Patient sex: M
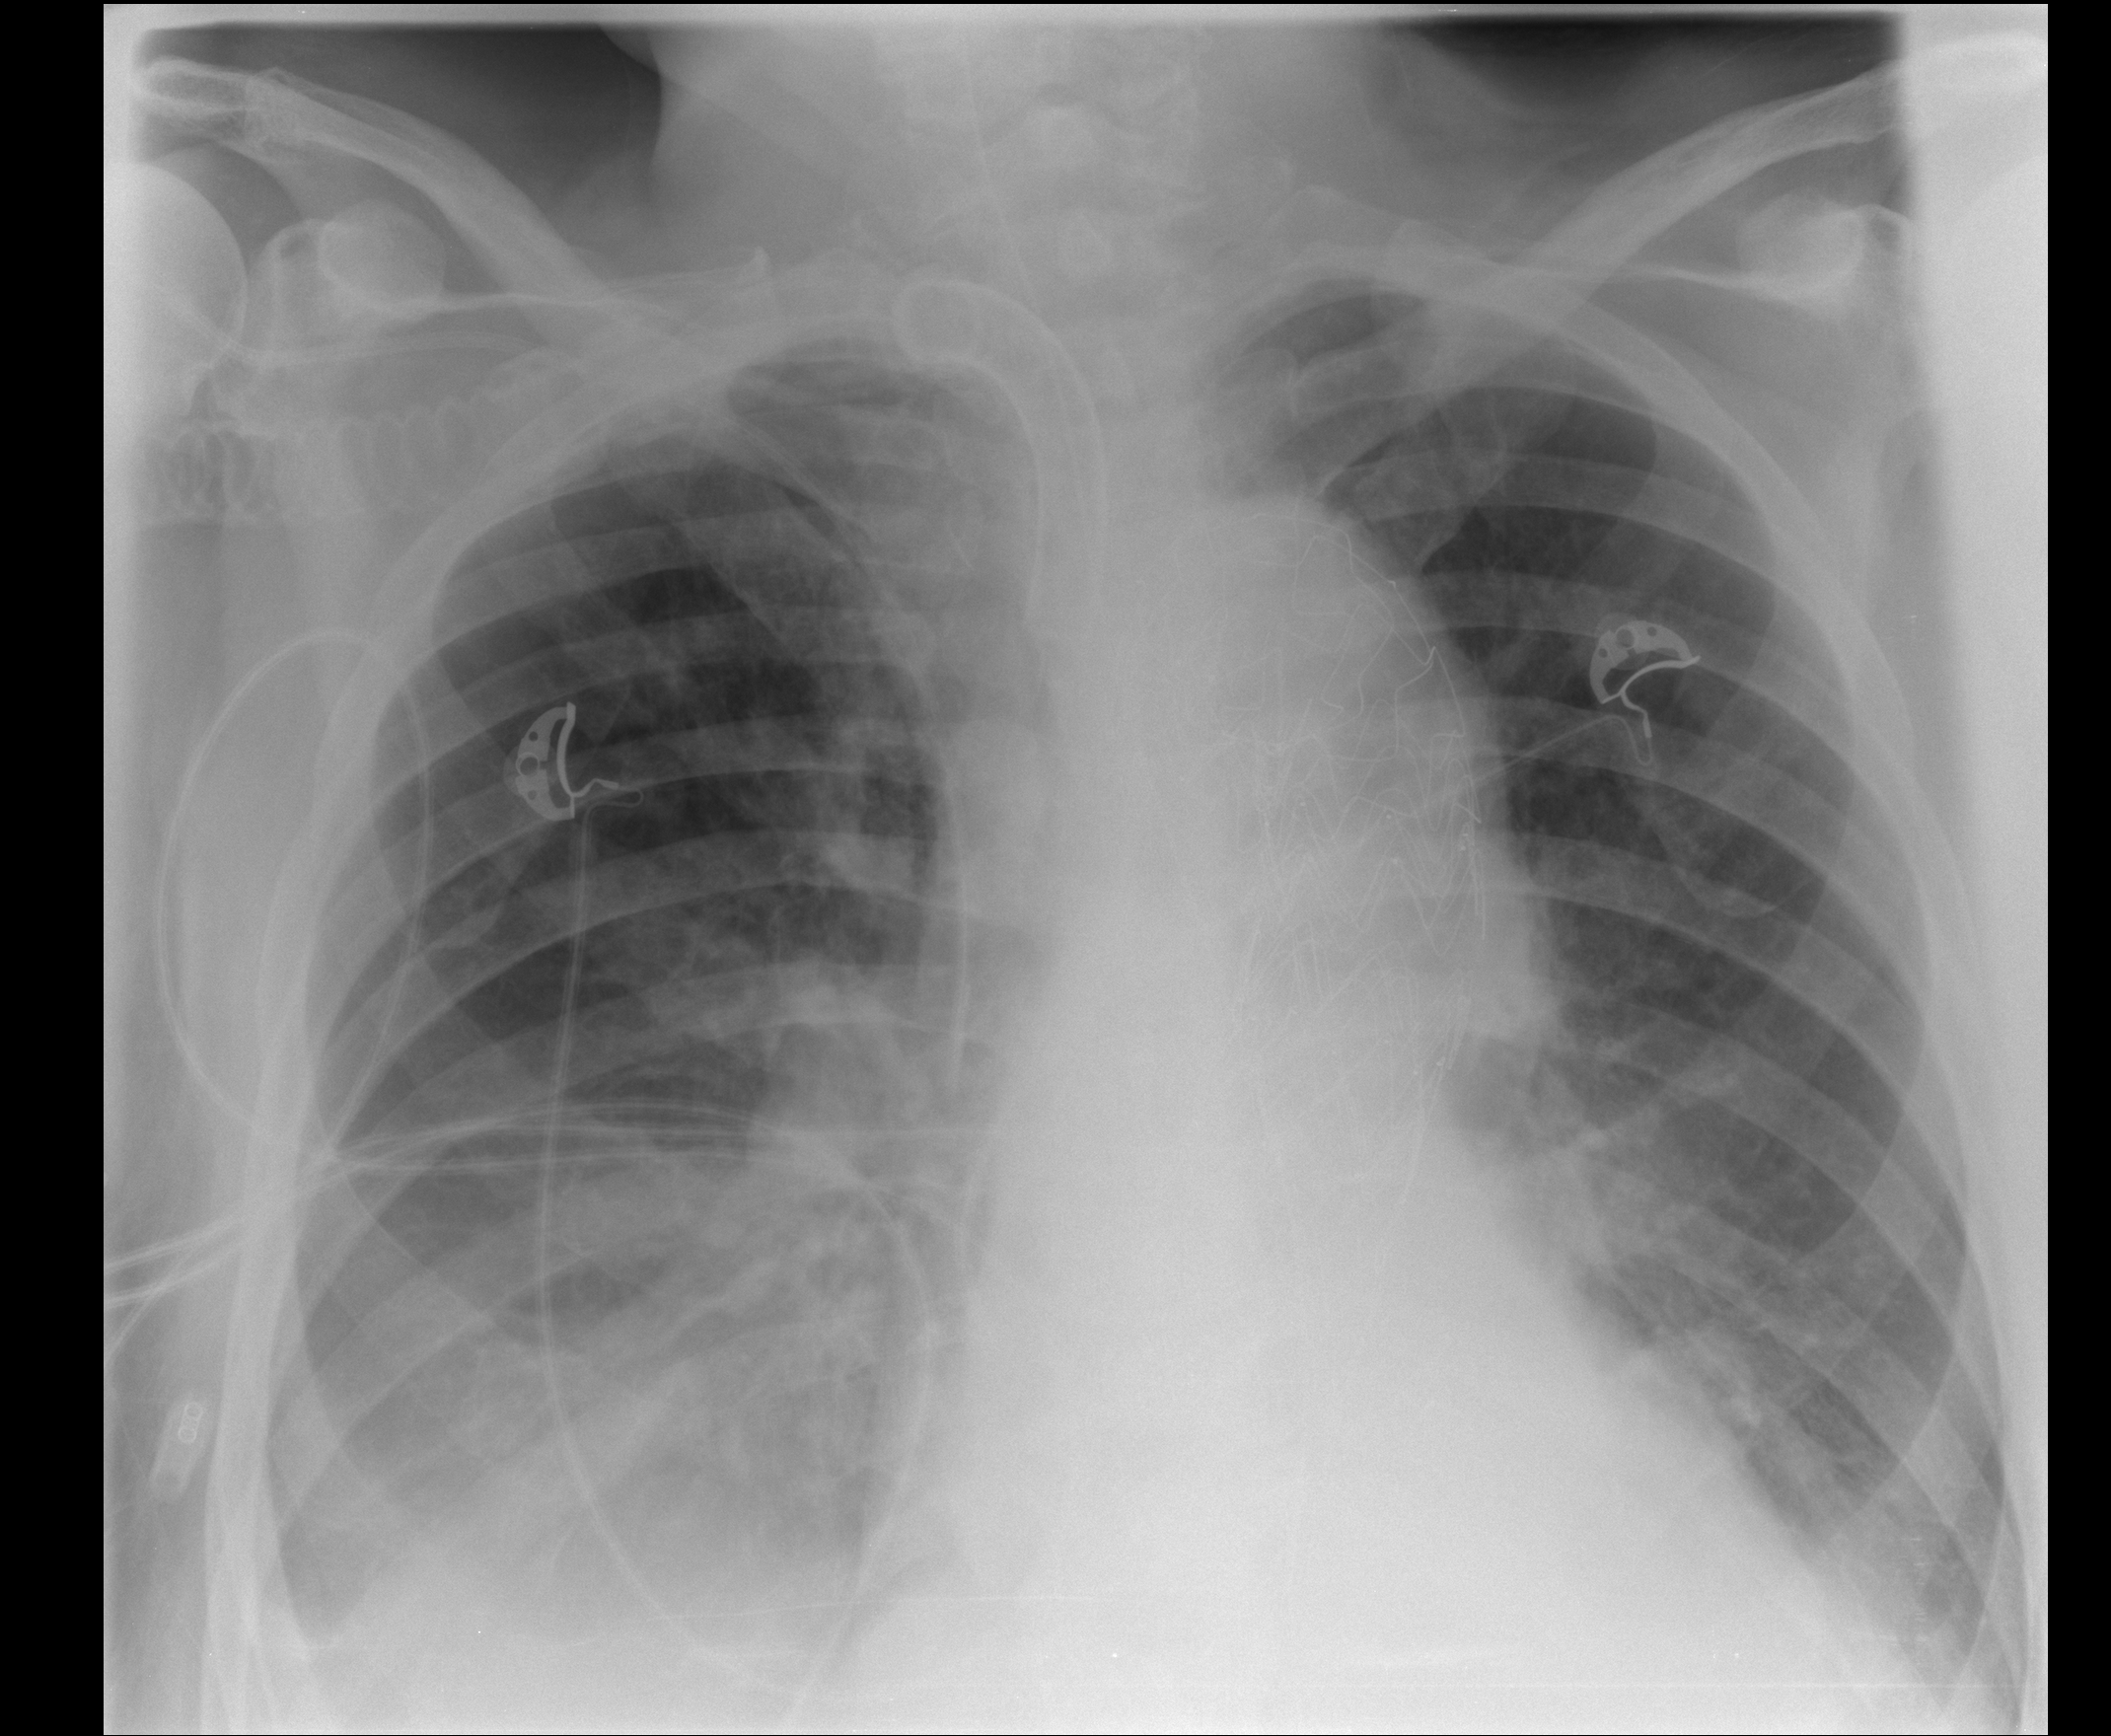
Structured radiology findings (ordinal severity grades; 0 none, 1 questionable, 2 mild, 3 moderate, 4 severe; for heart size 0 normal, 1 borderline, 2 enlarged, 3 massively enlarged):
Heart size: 2
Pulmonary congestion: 0
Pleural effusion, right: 2
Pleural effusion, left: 1
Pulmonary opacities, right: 2
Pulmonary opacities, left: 0
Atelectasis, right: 2
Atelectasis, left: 2